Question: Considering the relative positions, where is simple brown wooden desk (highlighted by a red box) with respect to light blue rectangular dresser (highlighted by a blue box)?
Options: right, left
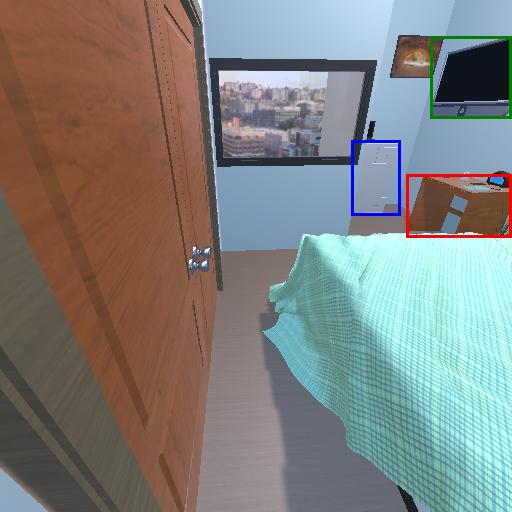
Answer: right